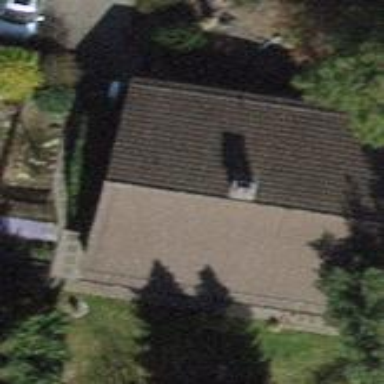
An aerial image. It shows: Building with tile roof.